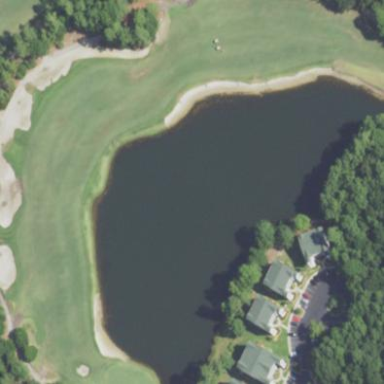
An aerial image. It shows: Water hazard on golf course. The hazard is natural water feature.